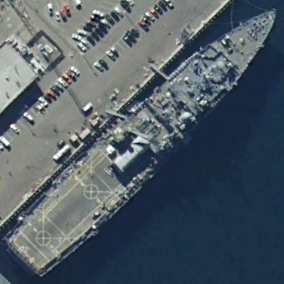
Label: combat